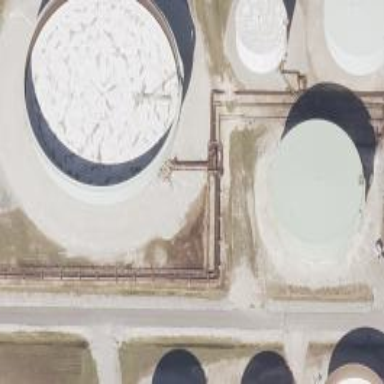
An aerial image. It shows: Storage tank that is man-made.